Field crop: tomato
Growth stage: 2
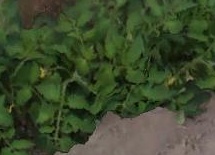
Species: tomato